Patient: sex M, age 52
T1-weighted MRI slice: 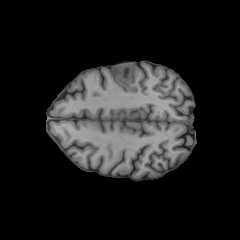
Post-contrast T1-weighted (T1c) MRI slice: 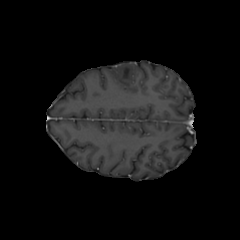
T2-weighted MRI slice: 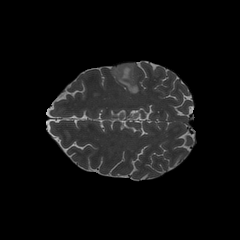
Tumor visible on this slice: yes
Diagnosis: Astrocytoma, IDH-wildtype
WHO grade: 3